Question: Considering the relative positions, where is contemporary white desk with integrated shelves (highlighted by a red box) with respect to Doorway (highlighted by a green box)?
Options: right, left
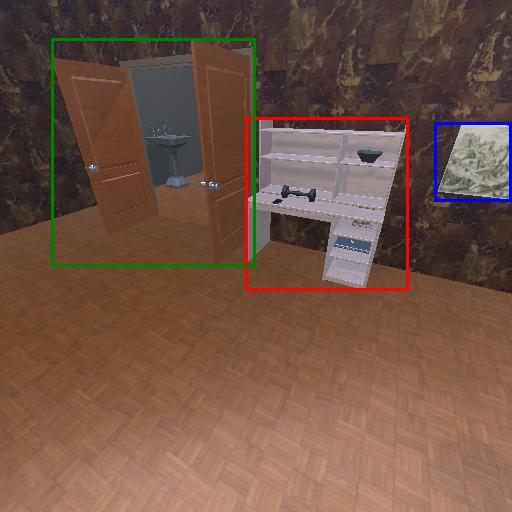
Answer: right